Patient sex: M
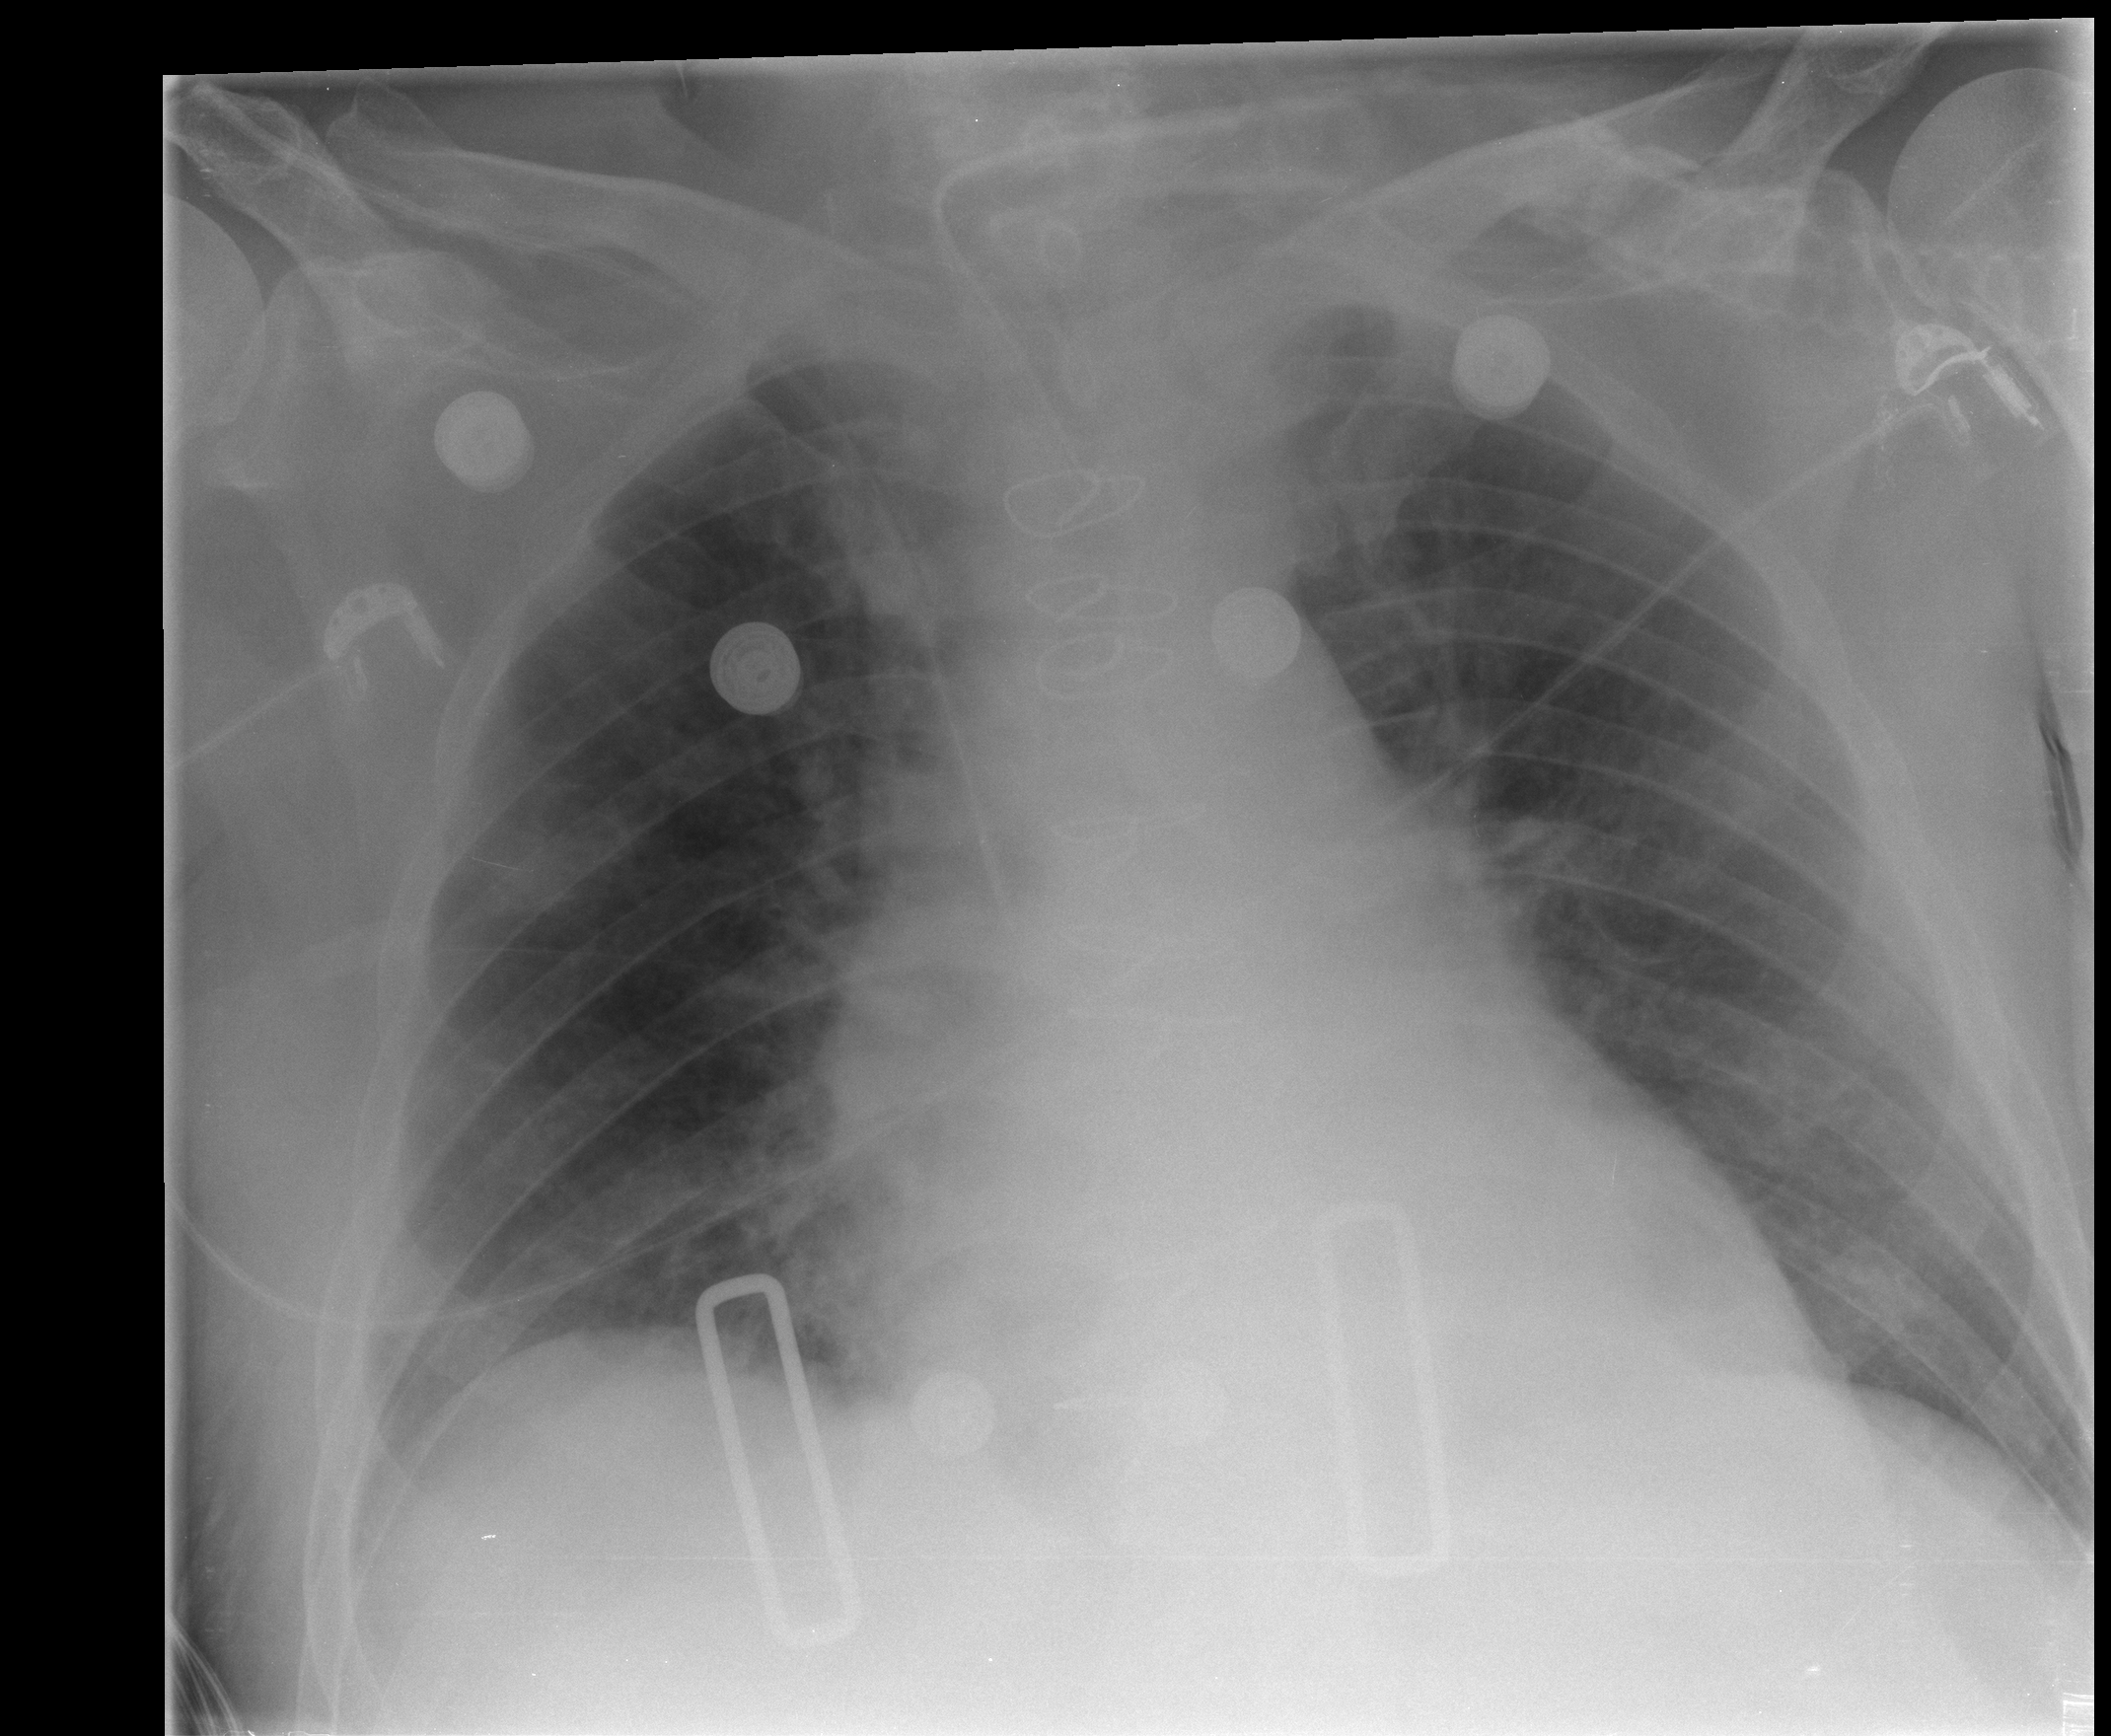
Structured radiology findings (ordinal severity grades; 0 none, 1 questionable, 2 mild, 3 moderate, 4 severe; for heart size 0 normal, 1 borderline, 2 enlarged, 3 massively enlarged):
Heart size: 0
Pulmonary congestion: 2
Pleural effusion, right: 0
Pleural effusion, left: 0
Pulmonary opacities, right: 2
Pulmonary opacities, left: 1
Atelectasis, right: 2
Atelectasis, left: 2